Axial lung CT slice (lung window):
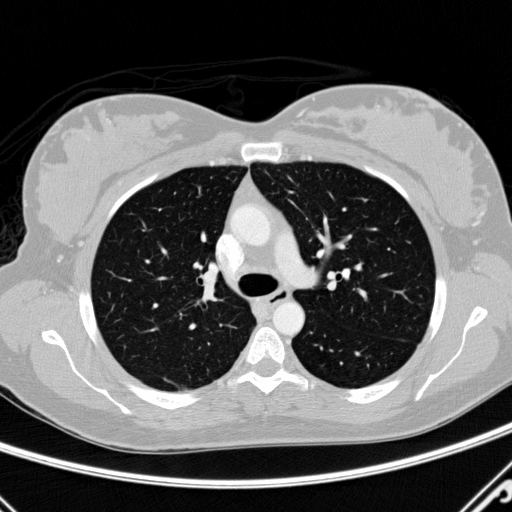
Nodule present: no